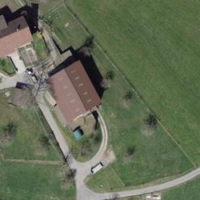
EUNIS habitat code: 24
Species observed at this site:
Chorthippus biguttulus